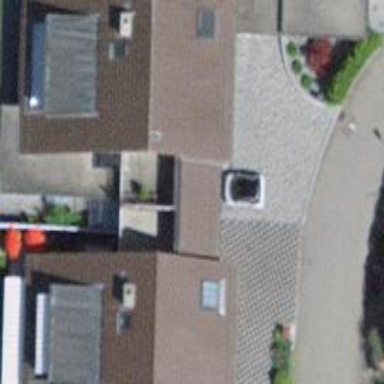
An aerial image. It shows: Residential building.